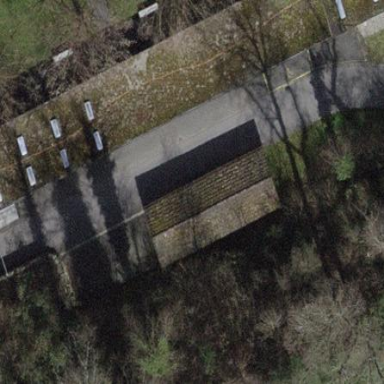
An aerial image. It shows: Carport structure.